Aerial crown-view tile of a tropical tree (Barro Colorado Island, Panama), acquired 20250414:
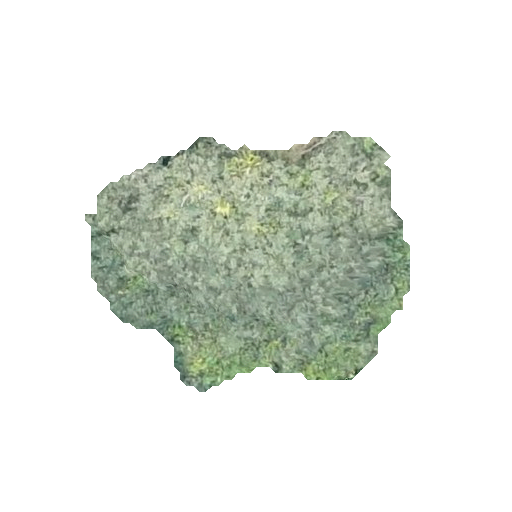
Species: Luehea seemannii
GBIF accepted scientific name: Luehea seemannii
Crown area: 92.255 m²